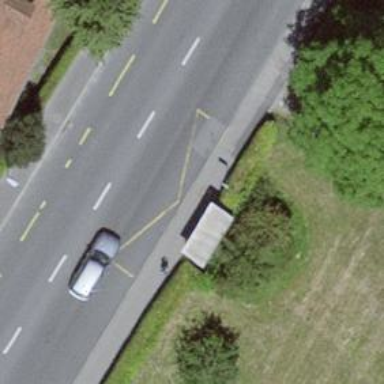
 serving as platform for public transportation."